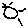
Label: sun